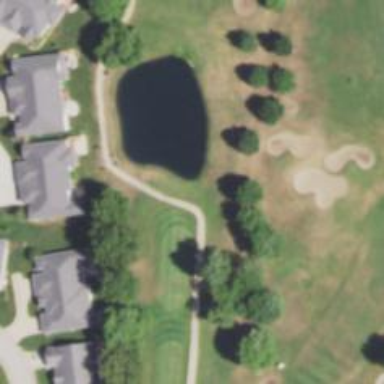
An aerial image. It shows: Golf cartpath that is also road path.